A scalogram of one vibration snapshot from a rotating bearing is shown, computed with a continuous wavelet transform. Diagnose the bearing from this image, choosing from: normal, inner_race, outer_race, ball.
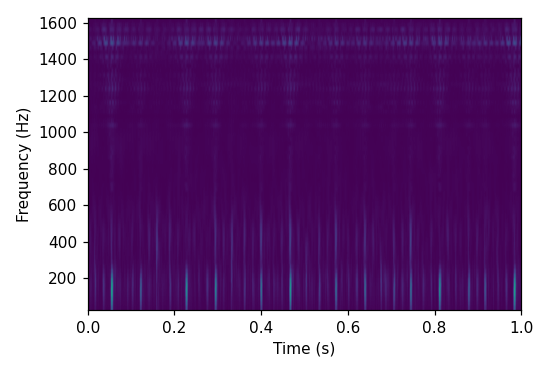
Answer: outer_race